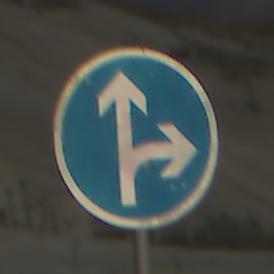
Verkehrszeichen: VorgeschriebeneFahrtrichtungGeradeausOderRechts
Umgebung: Outdoor, Beach
Tageszeit: MorningAfternoon
Wetter: PartlyCloudy
Licht: Natural
Jahreszeit: NotSpecified
Kontrast: HighContrast